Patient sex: M
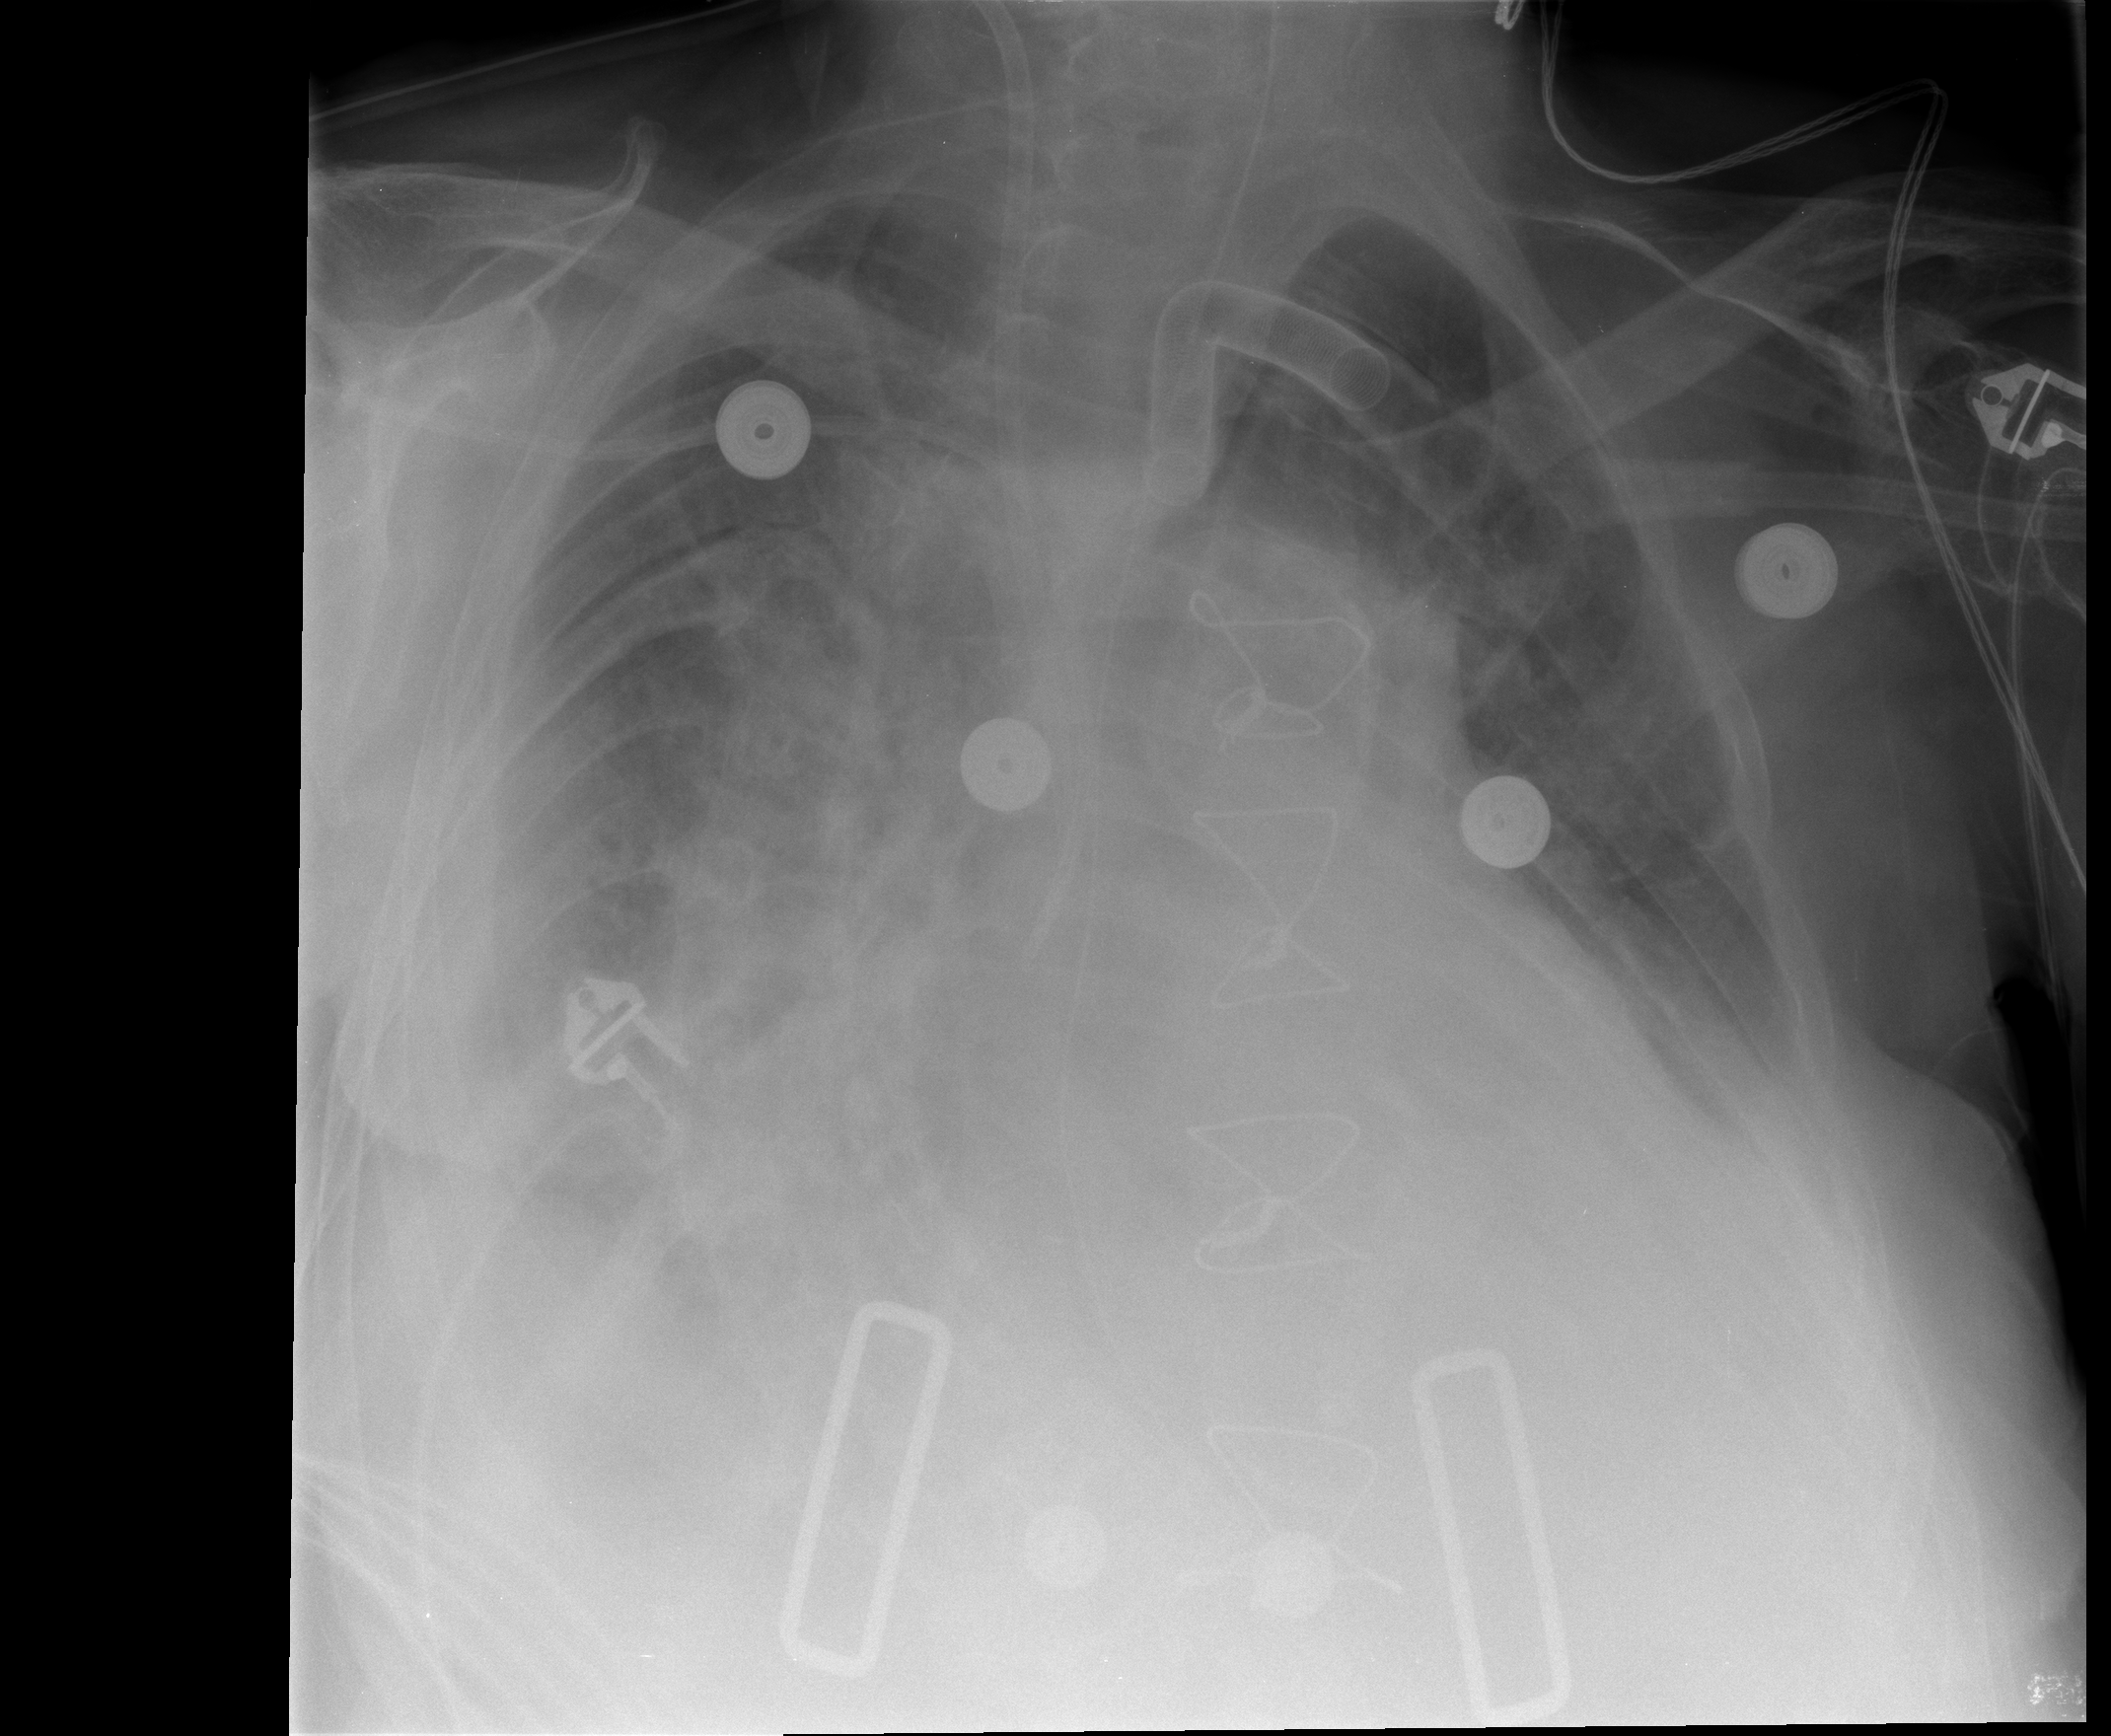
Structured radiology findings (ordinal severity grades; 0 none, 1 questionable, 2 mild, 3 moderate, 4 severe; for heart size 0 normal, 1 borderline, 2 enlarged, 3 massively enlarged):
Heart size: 2
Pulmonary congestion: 2
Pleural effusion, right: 3
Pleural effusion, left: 2
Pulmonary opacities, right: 2
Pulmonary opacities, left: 0
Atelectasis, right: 3
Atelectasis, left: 2